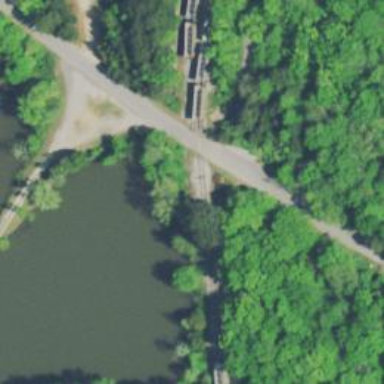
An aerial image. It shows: Rail spur for car storage on the railway.